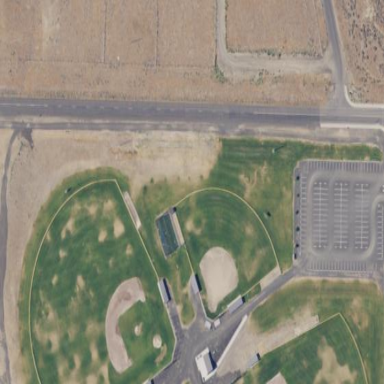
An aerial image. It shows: Baseball pitch for leisure and sports activities.